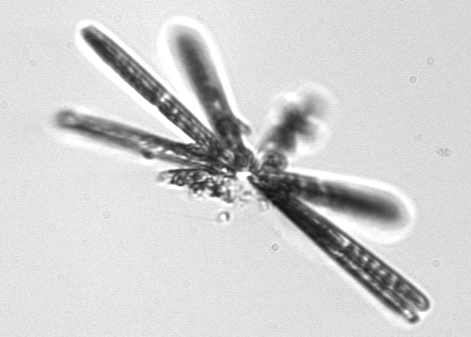
Label: Thalassionema